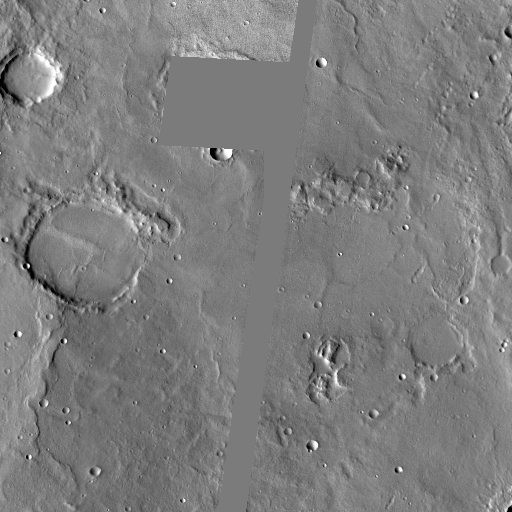
Crater classes present: Background, Other, Layered, Buried, Secondary